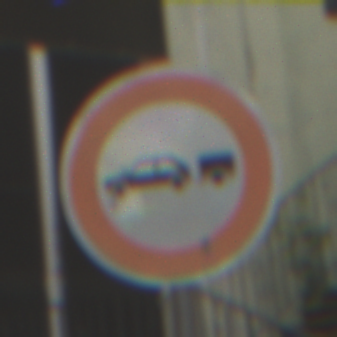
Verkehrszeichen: VerbotPersonenkraftwagenMitAnhaenger
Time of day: MorningAfternoon
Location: Outdoor (Urban)
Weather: Overcast
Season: NotSpecified
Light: Natural